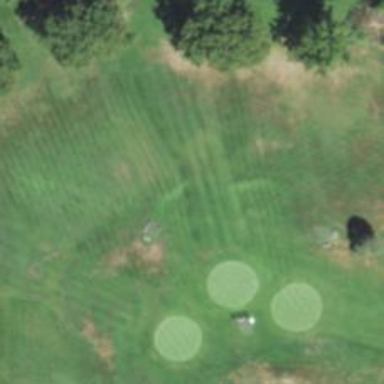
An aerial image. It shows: Golf hole.